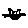
Label: cat